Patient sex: F
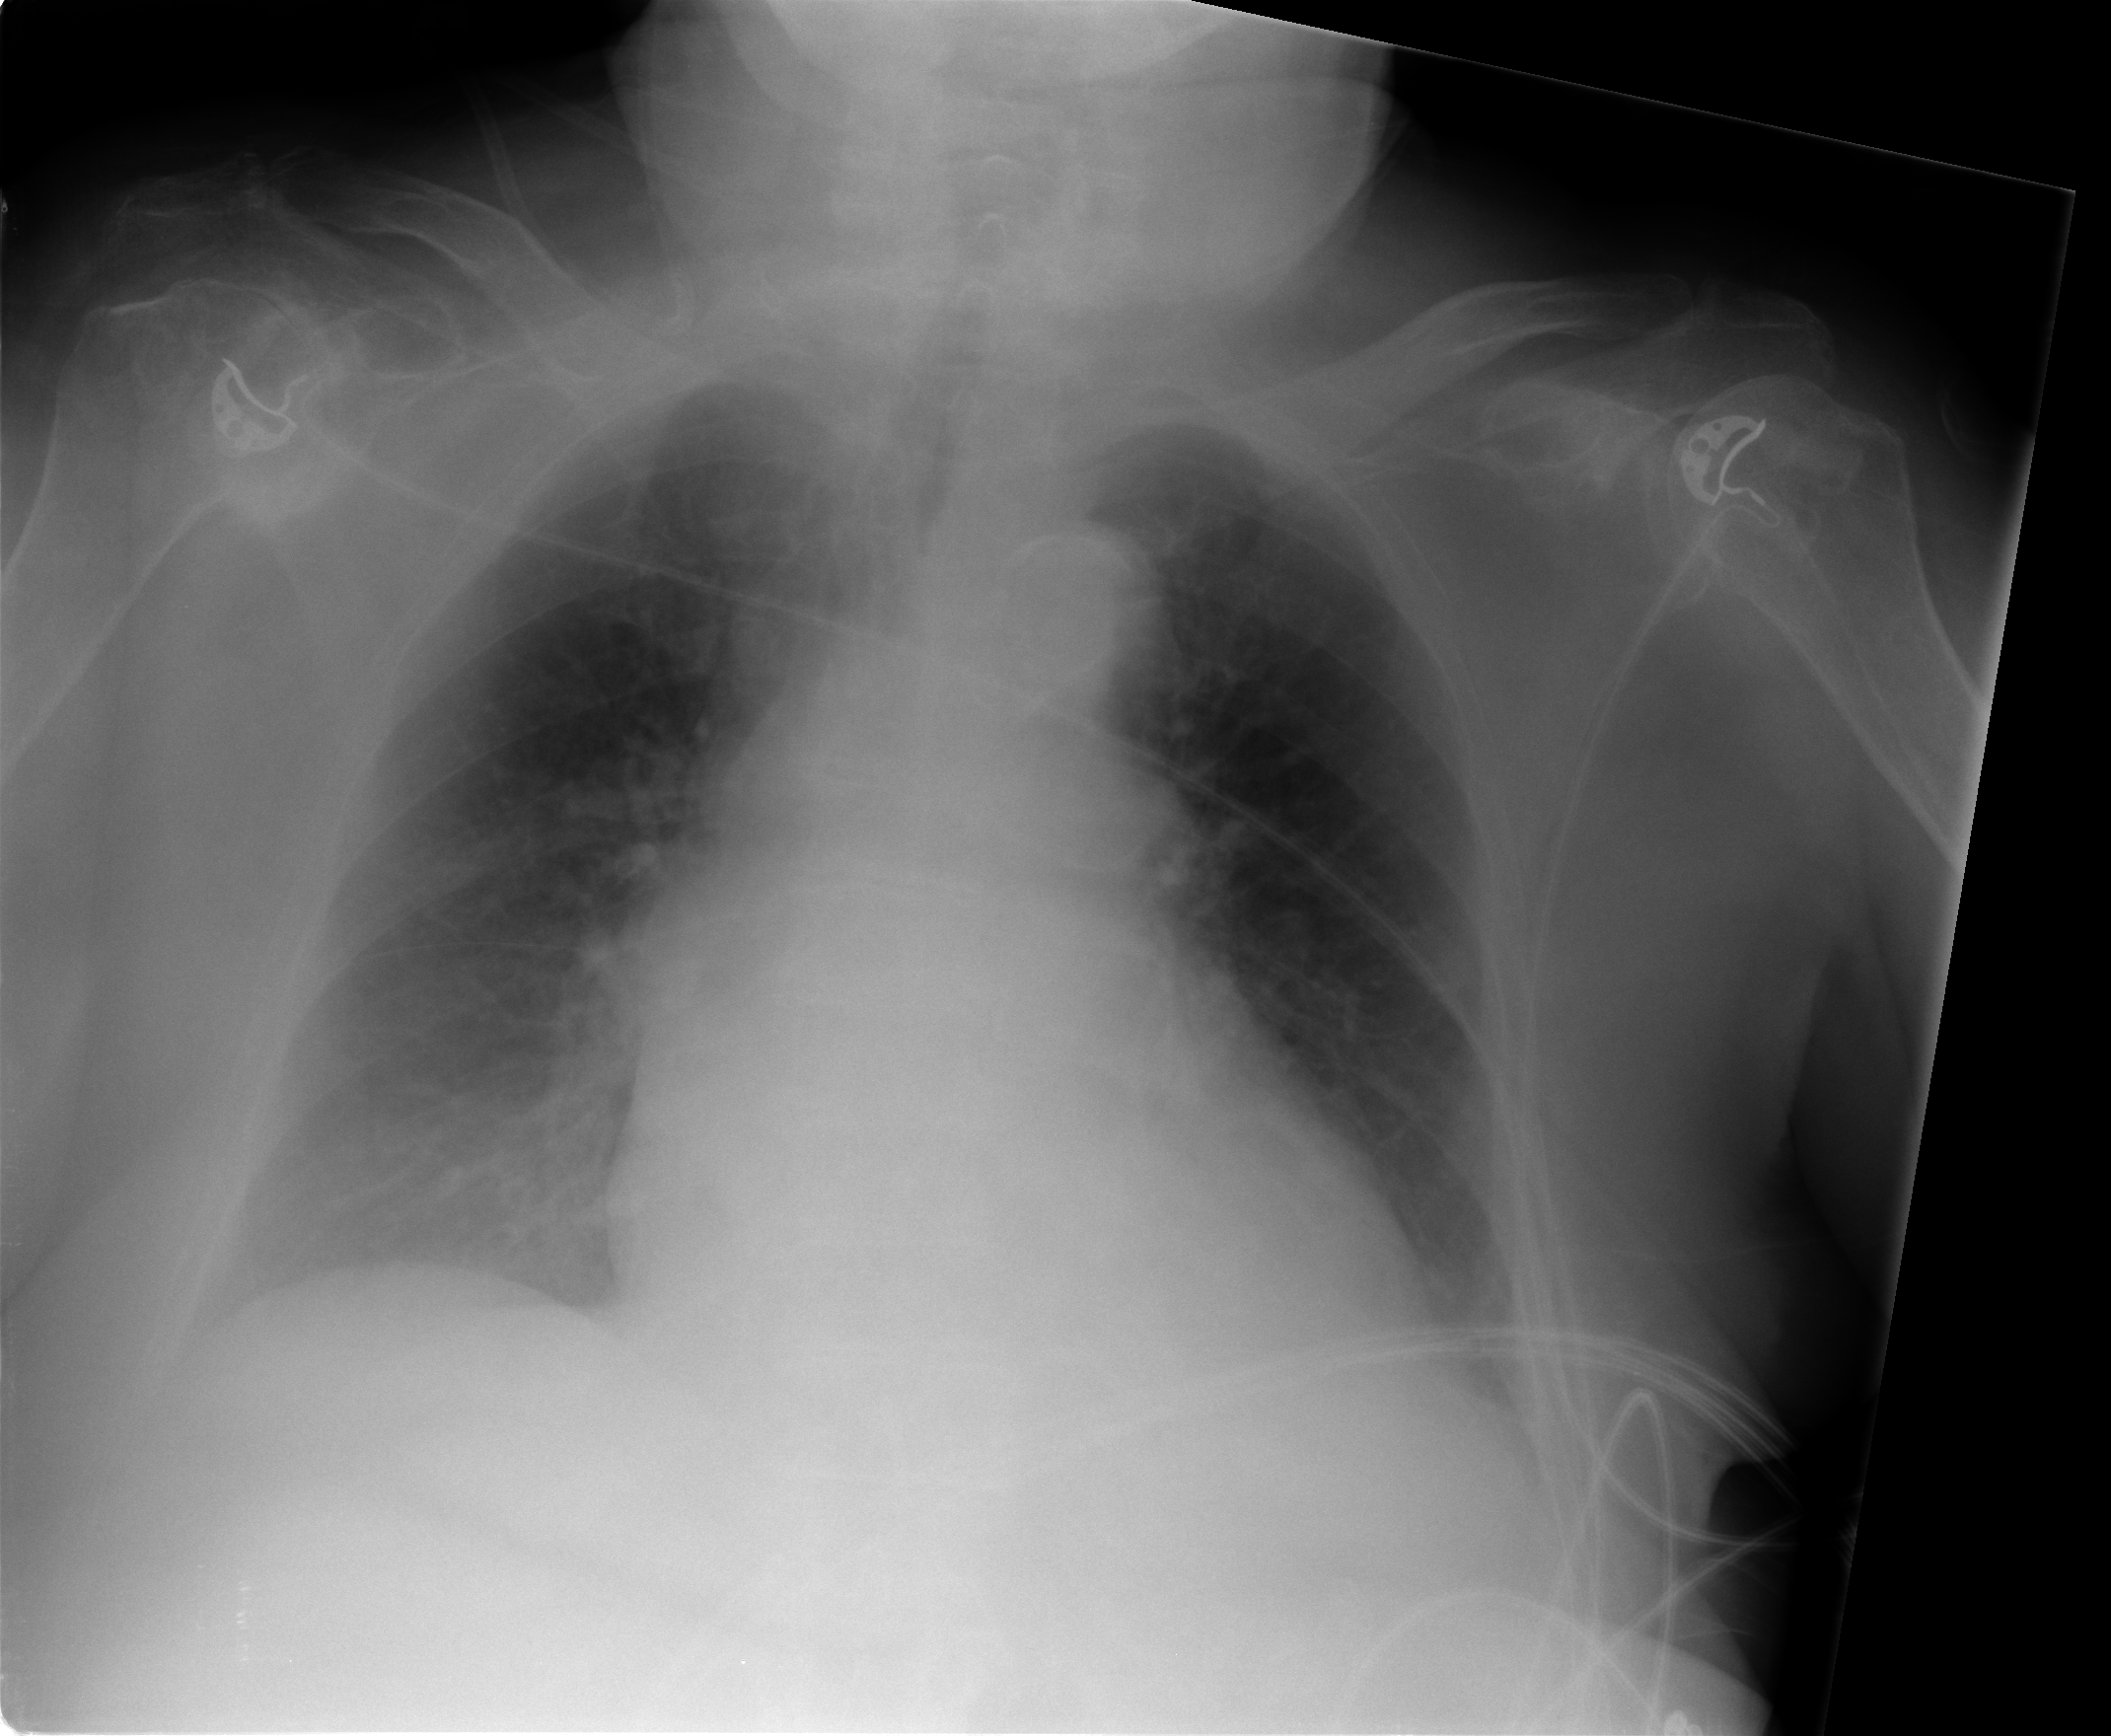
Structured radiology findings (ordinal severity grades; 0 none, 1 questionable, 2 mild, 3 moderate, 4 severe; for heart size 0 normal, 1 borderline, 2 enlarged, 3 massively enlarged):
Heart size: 2
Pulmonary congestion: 2
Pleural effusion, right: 0
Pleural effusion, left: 0
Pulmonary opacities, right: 0
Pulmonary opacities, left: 0
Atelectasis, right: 2
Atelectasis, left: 2